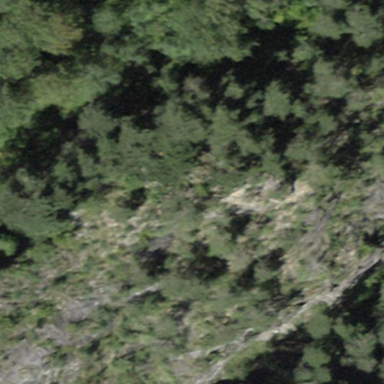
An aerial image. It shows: Woodland filled with needle-leaved trees.